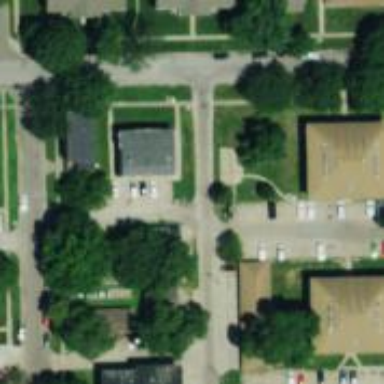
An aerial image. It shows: Living street.